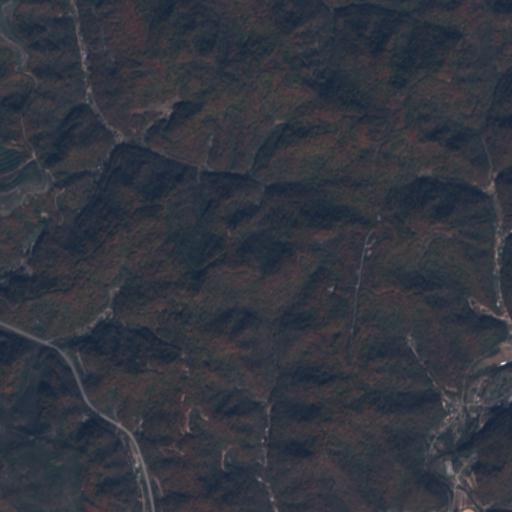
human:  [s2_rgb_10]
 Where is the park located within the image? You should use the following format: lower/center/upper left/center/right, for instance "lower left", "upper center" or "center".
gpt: The park is located in the lower right of the image.
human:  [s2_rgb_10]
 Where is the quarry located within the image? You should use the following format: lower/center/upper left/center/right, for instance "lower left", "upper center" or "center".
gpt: The quarry is located in the upper left of the image.
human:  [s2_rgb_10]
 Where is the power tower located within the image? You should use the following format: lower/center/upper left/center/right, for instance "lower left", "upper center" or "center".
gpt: There is no power tower in the image.